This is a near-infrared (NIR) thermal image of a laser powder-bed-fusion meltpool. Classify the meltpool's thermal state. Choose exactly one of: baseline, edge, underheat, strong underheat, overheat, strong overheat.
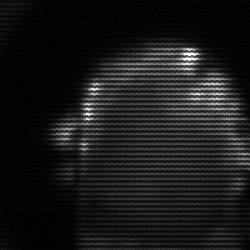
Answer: baseline